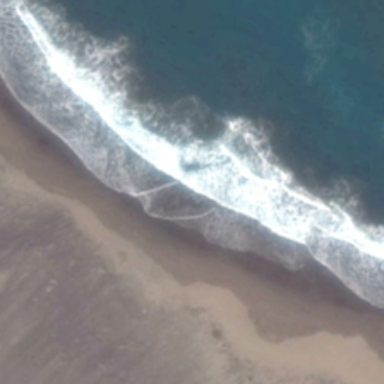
Yellow beach is near a piece of green ocean with white waves .